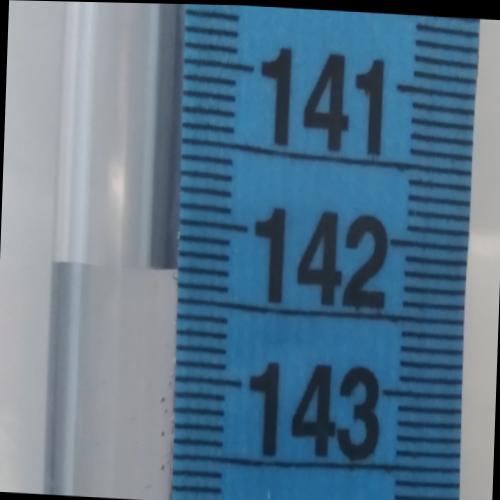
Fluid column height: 142.3 cm